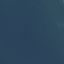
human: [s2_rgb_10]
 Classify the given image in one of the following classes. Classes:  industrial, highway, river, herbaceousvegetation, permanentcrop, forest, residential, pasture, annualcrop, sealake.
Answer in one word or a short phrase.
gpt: SeaLake